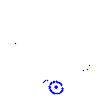
Particle: proton